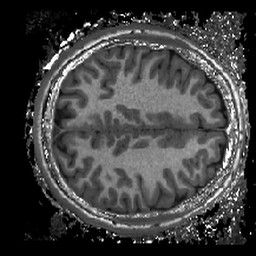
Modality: T1w
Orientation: axial
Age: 22
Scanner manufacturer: siemens
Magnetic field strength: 3 T
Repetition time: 2.4 s
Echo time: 0.00224 s